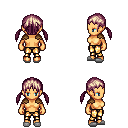
a pixel art fantasy rpg character, female body template, human, tanned skin, leather shoulder armor, gold greaves, white blonde twin-tailed hairstyle, white slippers, four views (front, back, left, right), 2x2 character sprite sheet, small pixel art, hard edges, no anti-aliasing